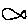
Label: fish